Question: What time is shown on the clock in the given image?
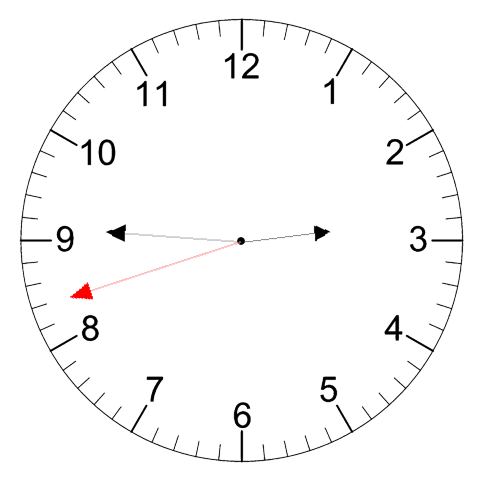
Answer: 02:45:42